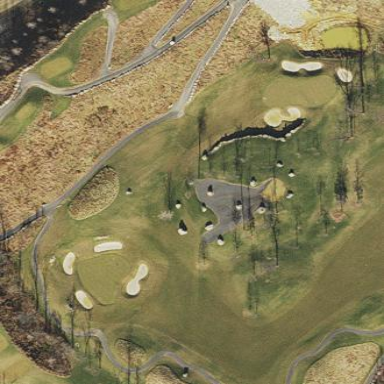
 with lush green grass covering the ground."